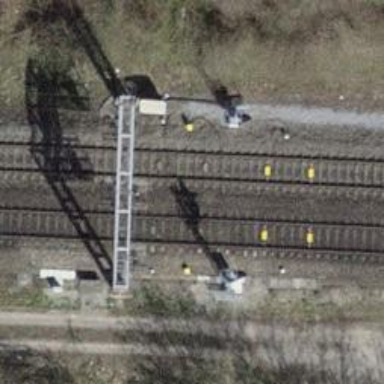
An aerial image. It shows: Railway signal.